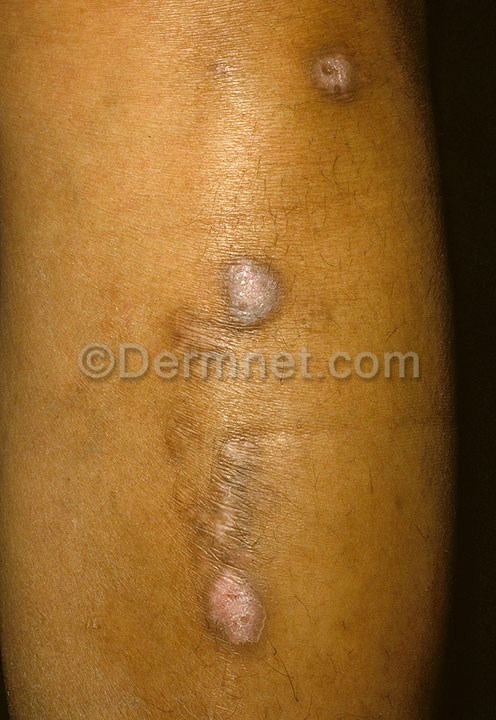
Disease: Psoriasis pictures Lichen Planus and related diseases